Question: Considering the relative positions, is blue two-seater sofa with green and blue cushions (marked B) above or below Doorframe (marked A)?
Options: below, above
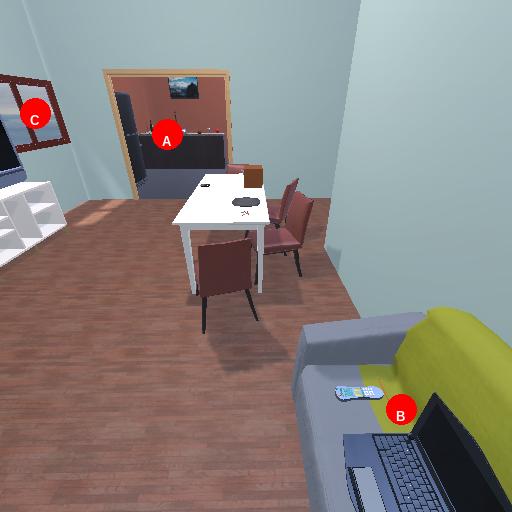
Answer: below